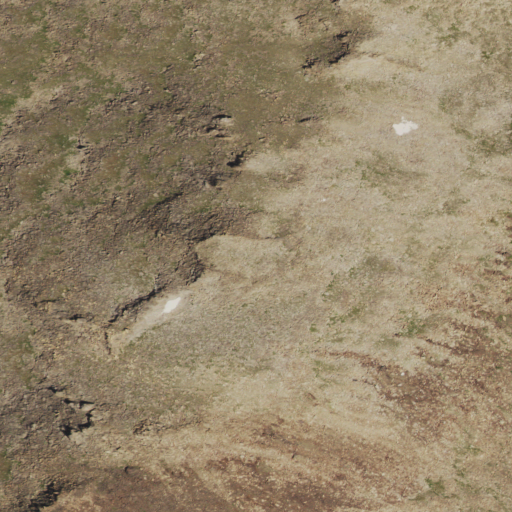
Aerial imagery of mountain in Wyoming named Mount Baldy containing grassland, shrub, and barren land